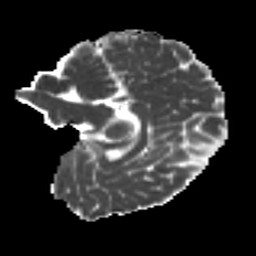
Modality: MD
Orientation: sagittal
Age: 28
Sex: female
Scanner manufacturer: ge
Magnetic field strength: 3 T
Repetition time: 7.8 s
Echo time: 0.0606 s